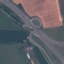
Land use / land cover: Highway